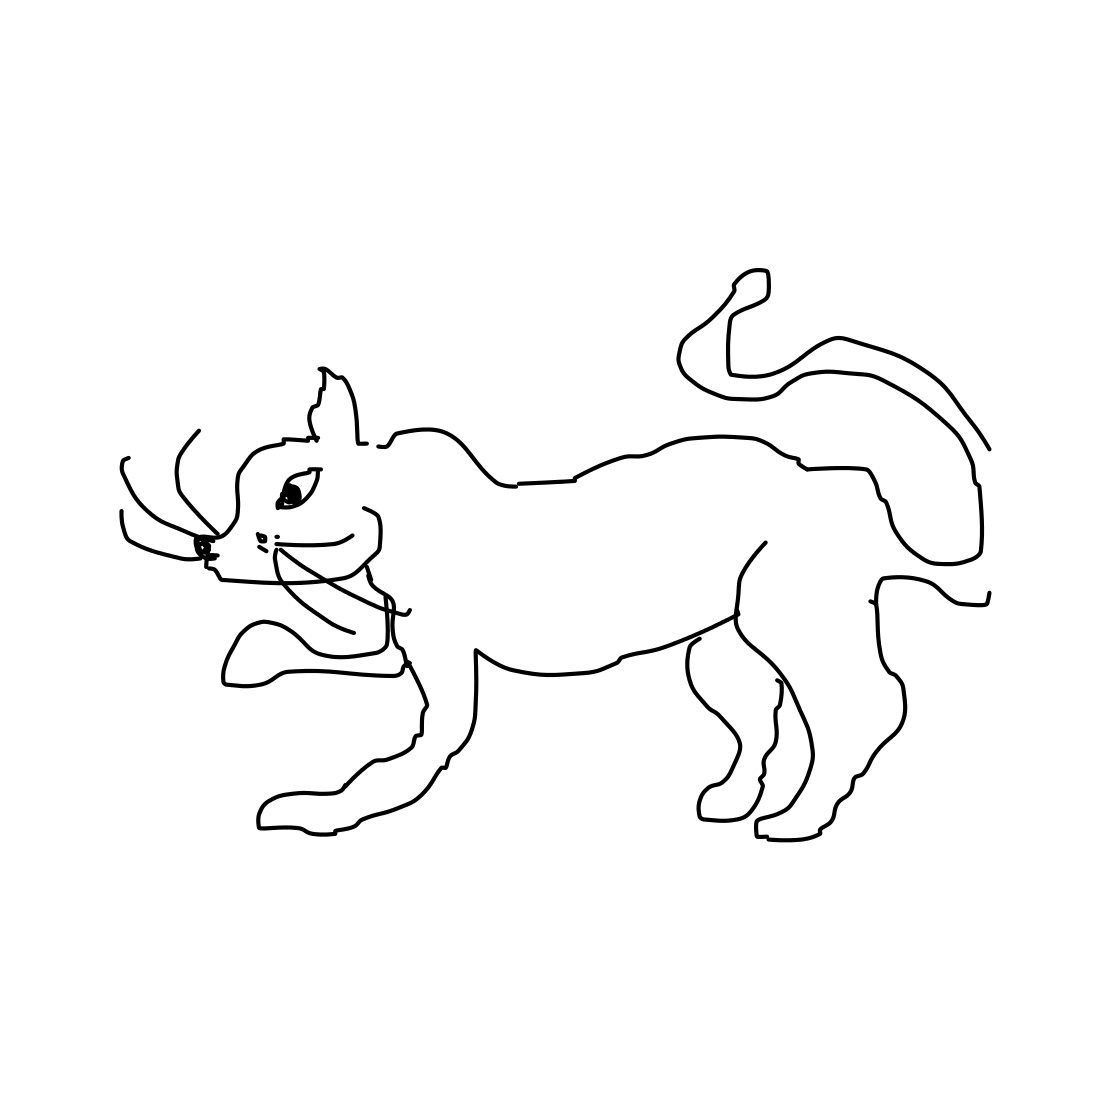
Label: cat